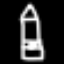
Label: pencil